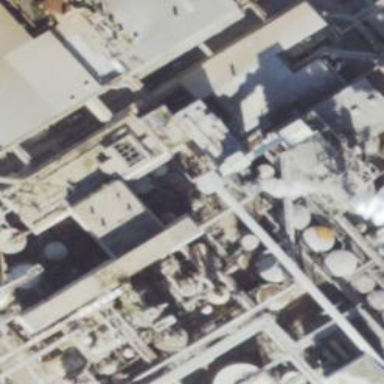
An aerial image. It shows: Industrial building.